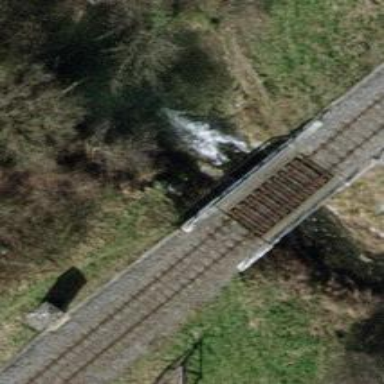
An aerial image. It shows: Railway bridge with electrified contact line. There is one track on the bridge.